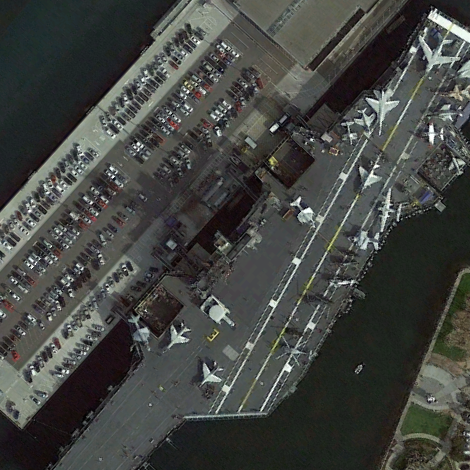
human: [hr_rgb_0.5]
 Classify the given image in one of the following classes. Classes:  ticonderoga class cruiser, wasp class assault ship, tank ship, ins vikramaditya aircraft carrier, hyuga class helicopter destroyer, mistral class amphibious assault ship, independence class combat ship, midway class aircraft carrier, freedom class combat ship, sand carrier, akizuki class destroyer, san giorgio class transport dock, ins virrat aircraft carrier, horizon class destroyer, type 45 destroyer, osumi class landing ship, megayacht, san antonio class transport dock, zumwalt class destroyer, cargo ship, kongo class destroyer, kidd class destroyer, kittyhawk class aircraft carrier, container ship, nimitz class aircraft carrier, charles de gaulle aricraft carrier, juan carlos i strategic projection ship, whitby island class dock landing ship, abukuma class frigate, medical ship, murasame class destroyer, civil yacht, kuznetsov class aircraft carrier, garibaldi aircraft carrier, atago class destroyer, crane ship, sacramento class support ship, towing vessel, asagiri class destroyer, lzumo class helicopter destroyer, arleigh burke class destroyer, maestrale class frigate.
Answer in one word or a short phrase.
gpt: Midway class aircraft carrier